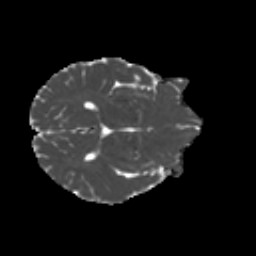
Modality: MD
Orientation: axial
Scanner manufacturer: siemens
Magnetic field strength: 3 T
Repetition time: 4.16 s
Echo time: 0.0806 s